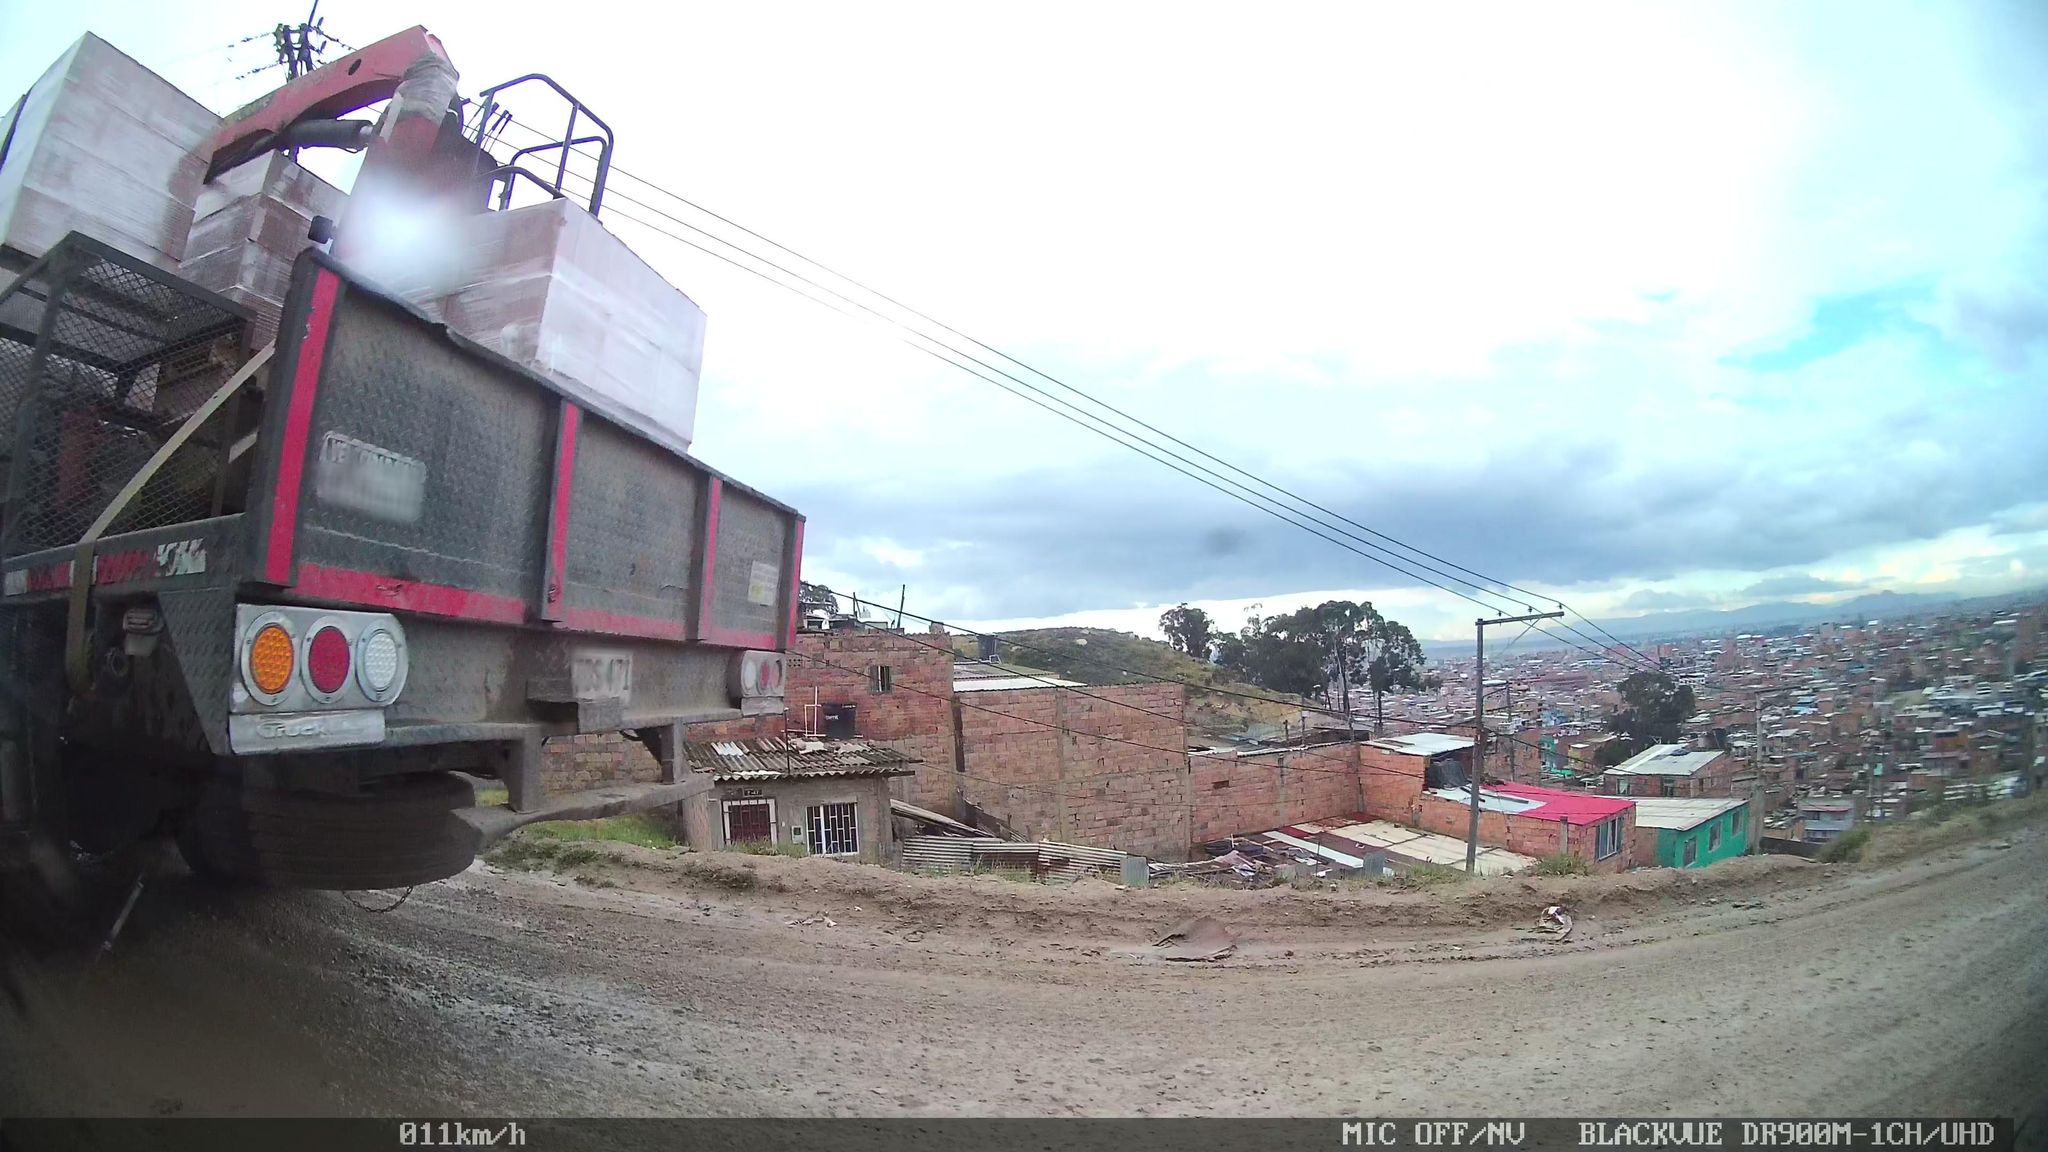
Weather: snowy
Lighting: day
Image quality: good
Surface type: driving surface
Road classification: secondary
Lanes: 2
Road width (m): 4.0
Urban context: urban centre
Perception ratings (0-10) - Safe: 0.04, Lively: 1.1, Beautiful: 2.29, Boring: 3.44, Depressing: 5.94, Wealthy: 0.71